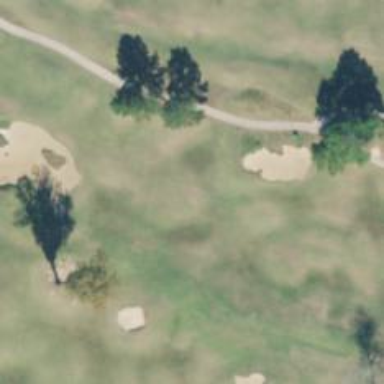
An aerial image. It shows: Golf hole.